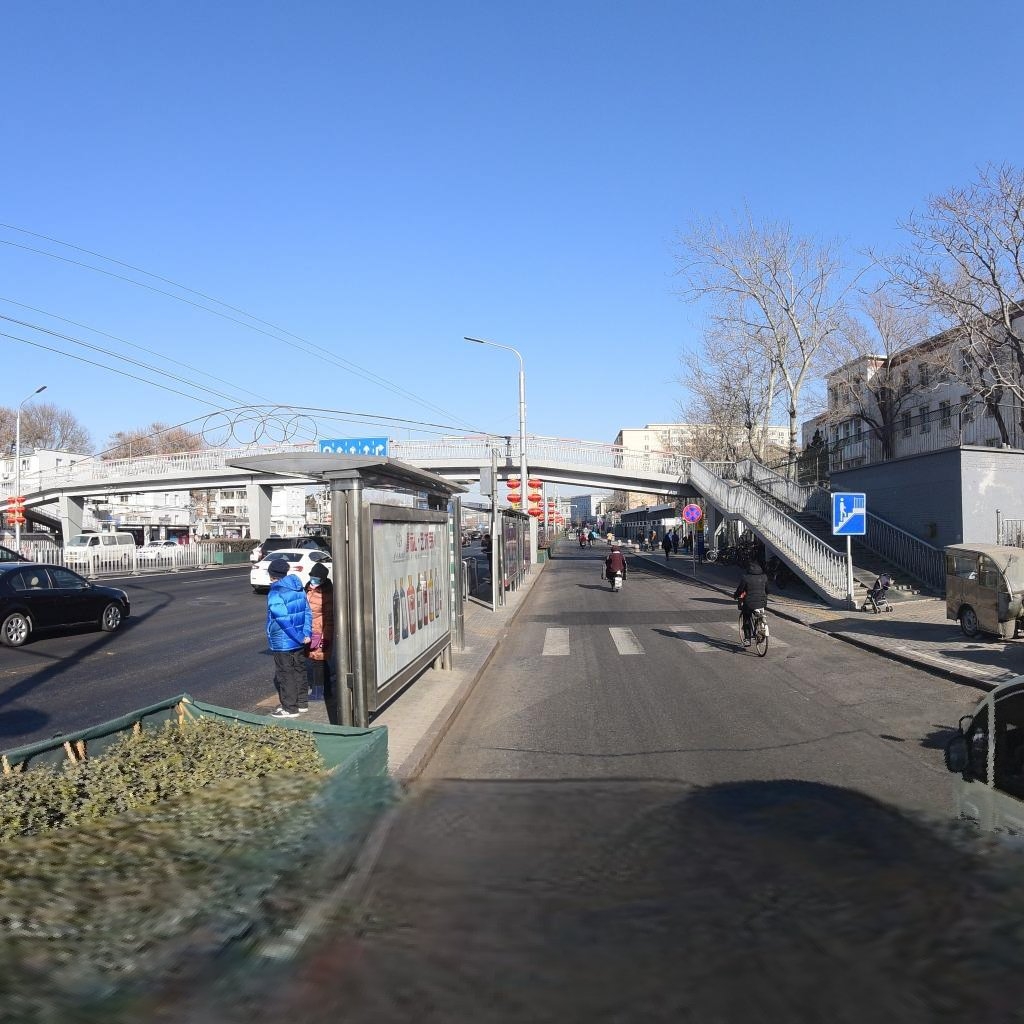
Region: Dongcheng
Road damage annotations: manhole cover, transverse patch, longitudinal patch, longitudinal patch